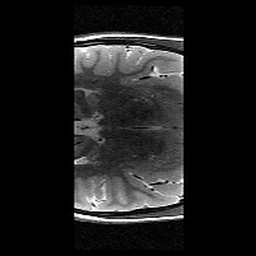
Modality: T2w
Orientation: axial
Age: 13
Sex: female
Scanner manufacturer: siemens
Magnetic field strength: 3 T
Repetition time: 8.46 s
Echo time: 0.067 s